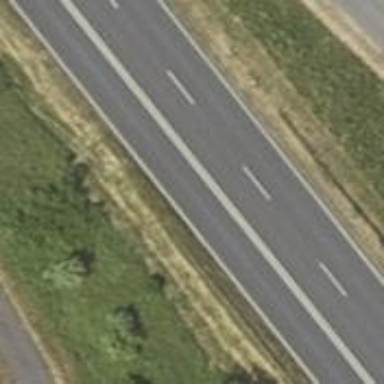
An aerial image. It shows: Asphalt trunk motorway.